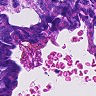
Metastatic tissue present: no